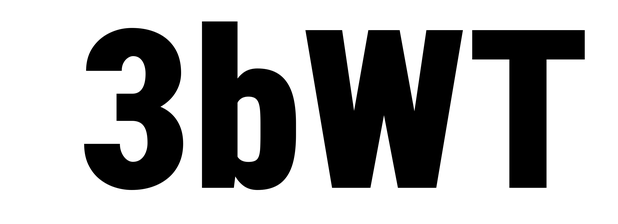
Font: Roboto_Condensed_Black